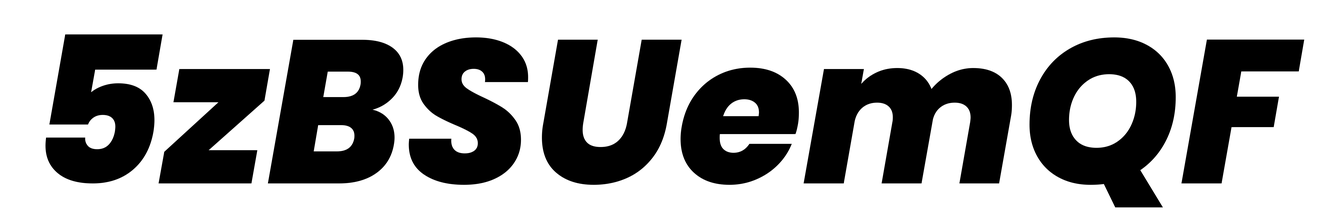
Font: Poppins-ExtraBoldItalic